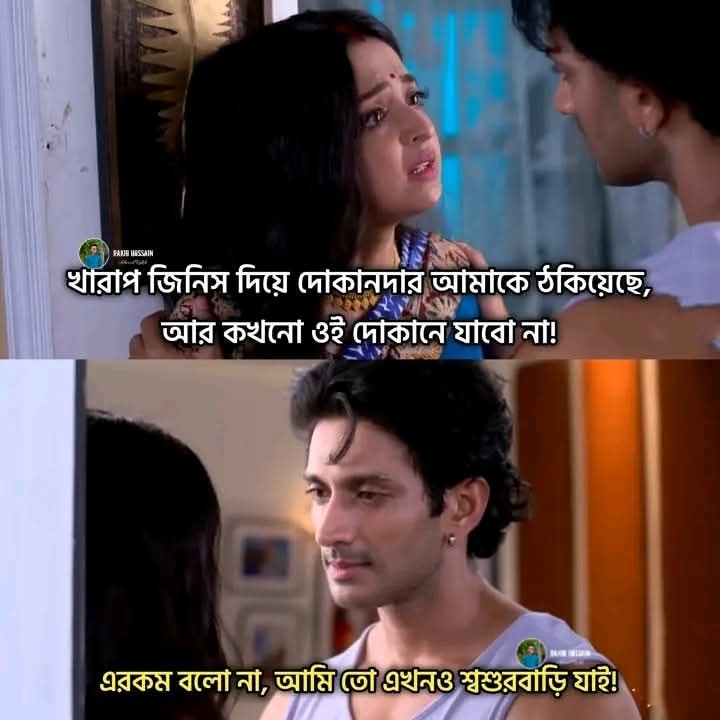
Text: খারাপ জিনিস দিয়ে দোকানদার আমাকে ঠকিয়েছে, আর কখনো ওই দোকানে যাবো না!
এরকম বলো না, আমি তো এখনও শ্বশুরবাড়ি যাই!
Label: Hate
Hate category: Personal Offence
Targeted group: Individual